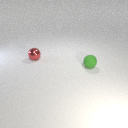
small green rubber sphere to the right of small red metal sphere